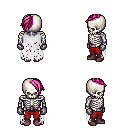
a pixel art fantasy rpg character, male body template, skeleton, white tattered cape, red pants, pink long mohawk hairstyle, metal gloves, maroon shoes, four views (front, back, left, right), 2x2 character sprite sheet, small pixel art, hard edges, no anti-aliasing